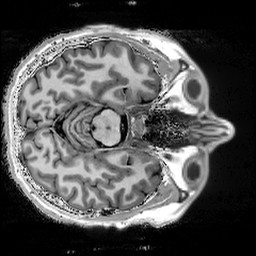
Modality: T1w
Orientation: axial
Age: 37
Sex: male
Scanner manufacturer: siemens
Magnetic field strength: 3 T
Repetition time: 5 s
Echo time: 0.00298 s